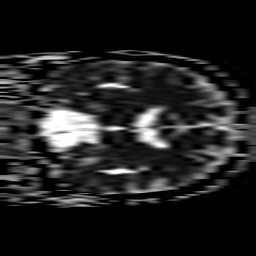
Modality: ADC
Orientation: coronal
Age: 56
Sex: male
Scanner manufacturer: philips
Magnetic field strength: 3 T
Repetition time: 3.332 s
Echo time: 0.076 s